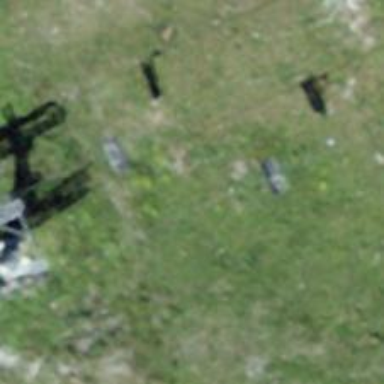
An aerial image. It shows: Pylon for aerialway.